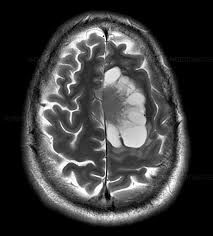
Label: meningioma